Field crop: maize
Growth stage: 2
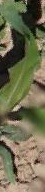
Species: maize